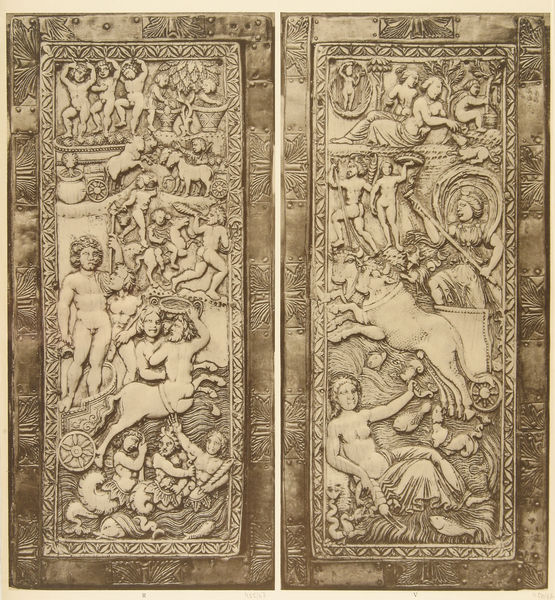
Titel: Diptychon Artemis - Dyonisos, Ostreich
Institution: Sens, Bobliothèque Municipale
Schlagwörter: flügel, meer, nackt, wasser, baden, menschen, tür, tiere, rahmen, stehen, kühe, kinder, putto, relief, türen, knaben, kuh, rind, rad, wagen, könig, spielen, metall, tor, rinder, knabe, nixen, allegorie, mythologie, gravur, buchdeckel, triumph, jüngling, springen, antik, götter, kentaur, sage, zentaur, zentauren, muschel, streitwagen, sonnengott, putten, ochse, ochsen, stiere, putti, pegasus, fische, elfenbein, helios, ochs, tafeln, einzug, neptun, keltern, rfrauen, kriegswagen